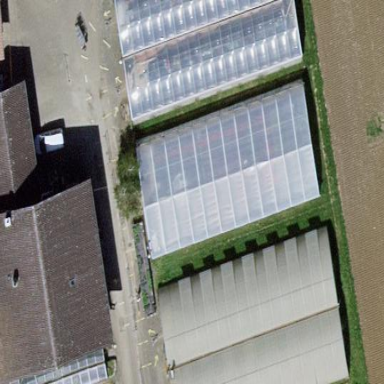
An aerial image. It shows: Greenhouse.